Question: I'm trying to implement a Page Control to show some pages with the following storyboard:

As you can see, I've the main view with a scroll view (ViewController3) and another view (PageViewController) that represents the one that I want to push on my scroll view.
On 'viewDidLoad' of ViewController3 I call the following method:
'''
- (void)loadScrollViewWithPage:(int)page
{
if (page < 0)
return;
if (page >= NUMBER_OF_PAGES)
return;
PageViewController *currentViewController = [viewControllers objectAtIndex:page];
if ((NSNull *)currentViewController == [NSNull null])
{
currentViewController = [[PageViewController alloc] init];
currentViewController.pageNumber = [NSString stringWithFormat:@"%d", page];
[viewControllers replaceObjectAtIndex:page withObject:currentViewController];
}
// add the controller's view to the scroll view
if (currentViewController.view.superview == nil)
{
CGRect frame = scrollView.frame;
frame.origin.x = frame.size.width * page;
frame.origin.y = 0;
currentViewController.view.frame = frame;
currentViewController.view.backgroundColor = [UIColor yellowColor];
[self.scrollView addSubview:currentViewController.view];
self.scrollView.backgroundColor = [UIColor redColor];
NSDictionary *numberItem = [contentList objectAtIndex:page];
currentViewController.numberImage.image = [UIImage imageNamed:[numberItem valueForKey:IMAGE_KEY]];
currentViewController.numberTitle.text = [numberItem valueForKey:NAME_KEY];
}
}
'''
If I run the project, views with yellow background are displayed with no labels, nor image views.
As you can see, I set this background color programmatically. From my understanding, this means that the new view is correctly added to ViewController3, but it is not linked to the one configured on the storyboard.
Do you have any suggestions on how to solve this issue?
Thanks in advance,
yassa
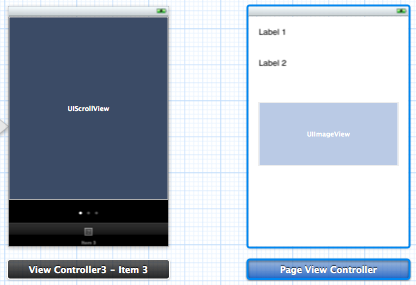
Answer: You have to instantiate PageViewController instance using [UIStoryboard instantiateViewControllerWithIdentifier:(NSString *)identifier].
<URL>